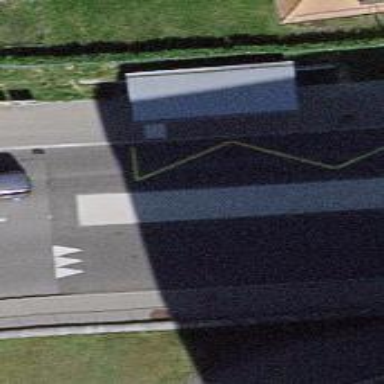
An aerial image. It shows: Bus stop equipped with public transport stop position.